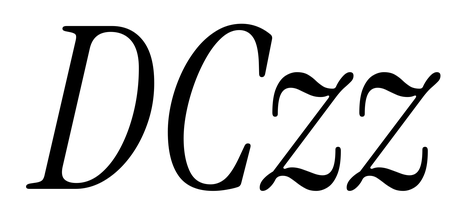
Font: InstrumentSerif-Italic